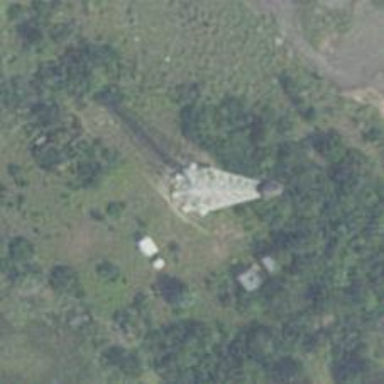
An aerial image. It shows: Historic lighthouse that is also man-made.